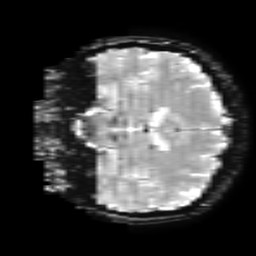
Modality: T2starw
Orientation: coronal
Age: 32
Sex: female
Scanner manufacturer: ge
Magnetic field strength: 3 T
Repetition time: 0.65 s
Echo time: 0.02 s